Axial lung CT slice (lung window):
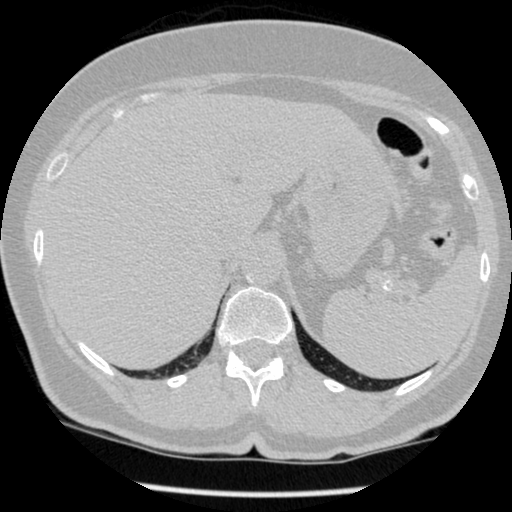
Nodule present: no